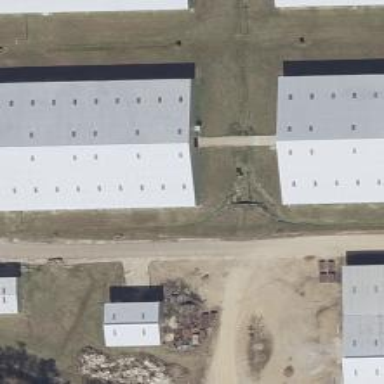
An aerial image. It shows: Warehouse building.